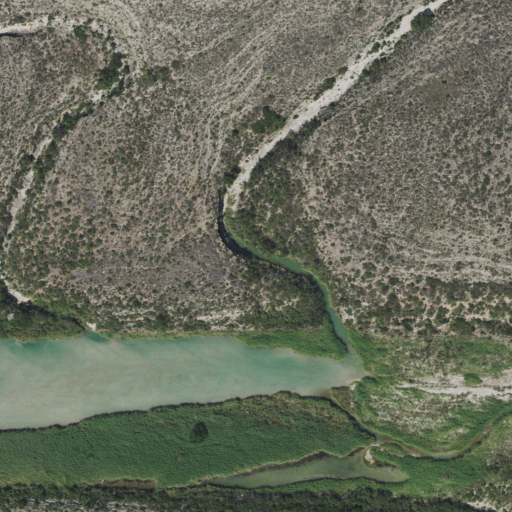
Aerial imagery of valley in Texas named Live Oak Canyon containing shrub, open water, woody wetlands, evergreen forest, and grassland